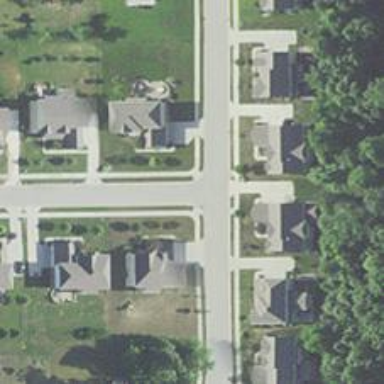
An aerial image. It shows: Residential road with asphalt surface and separate sidewalk.